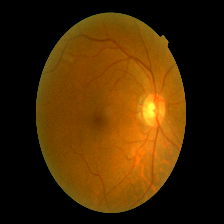
Diabetic retinopathy grade: Mild